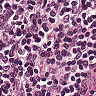
Metastatic tissue present: no